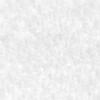
Label: no_change